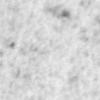
Label: no_change